This wavelet scalogram was computed from a rotor test-rig vibration snapshot. Diagnose the rotating machine from this image, choosing from: normal, misalignment, unbalance, looseness.
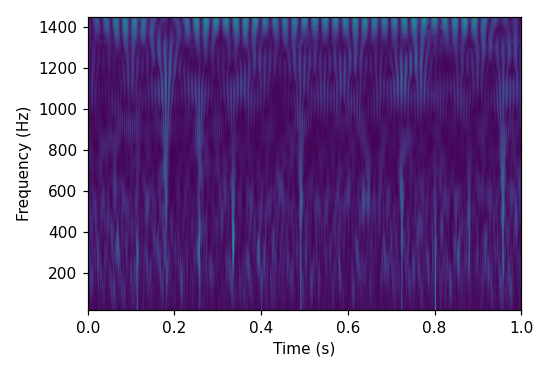
Answer: unbalance